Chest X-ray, PA view. Patient: 64 years old, sex M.
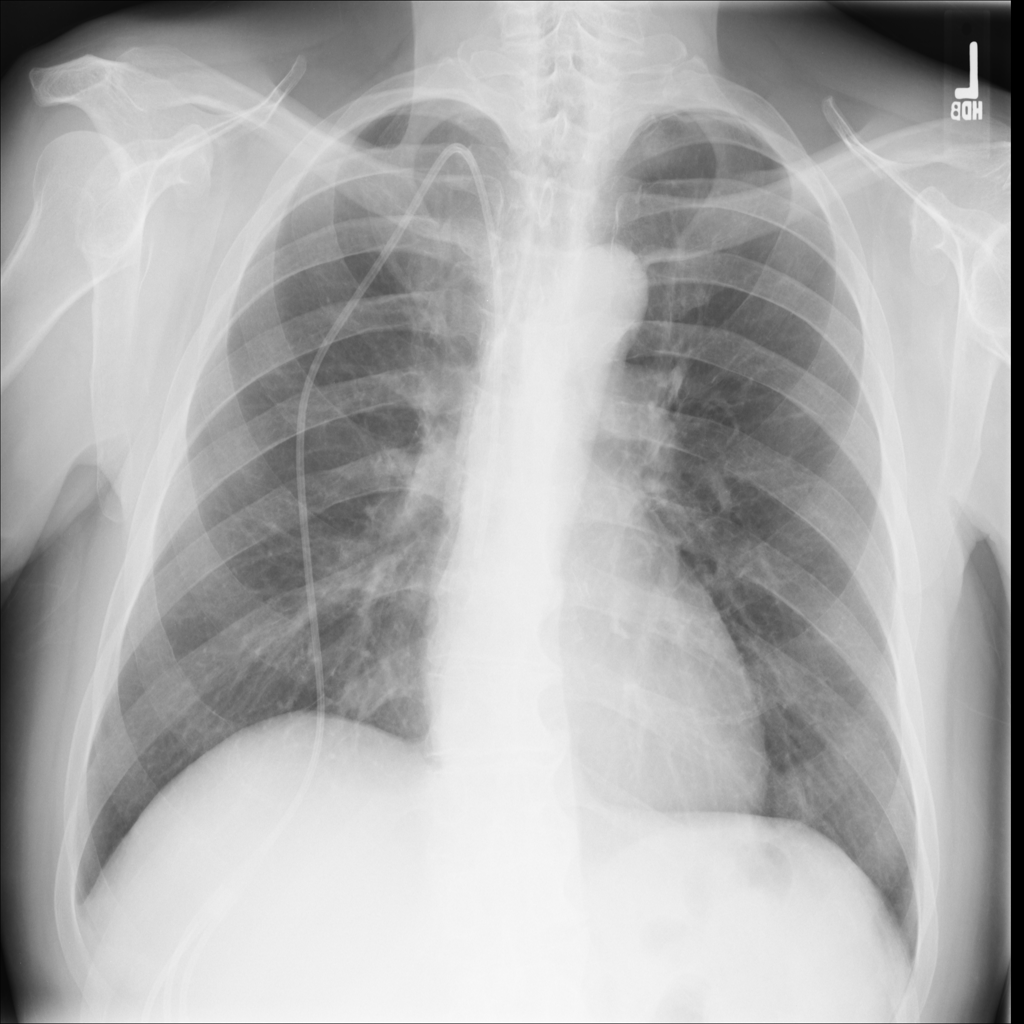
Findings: No Finding